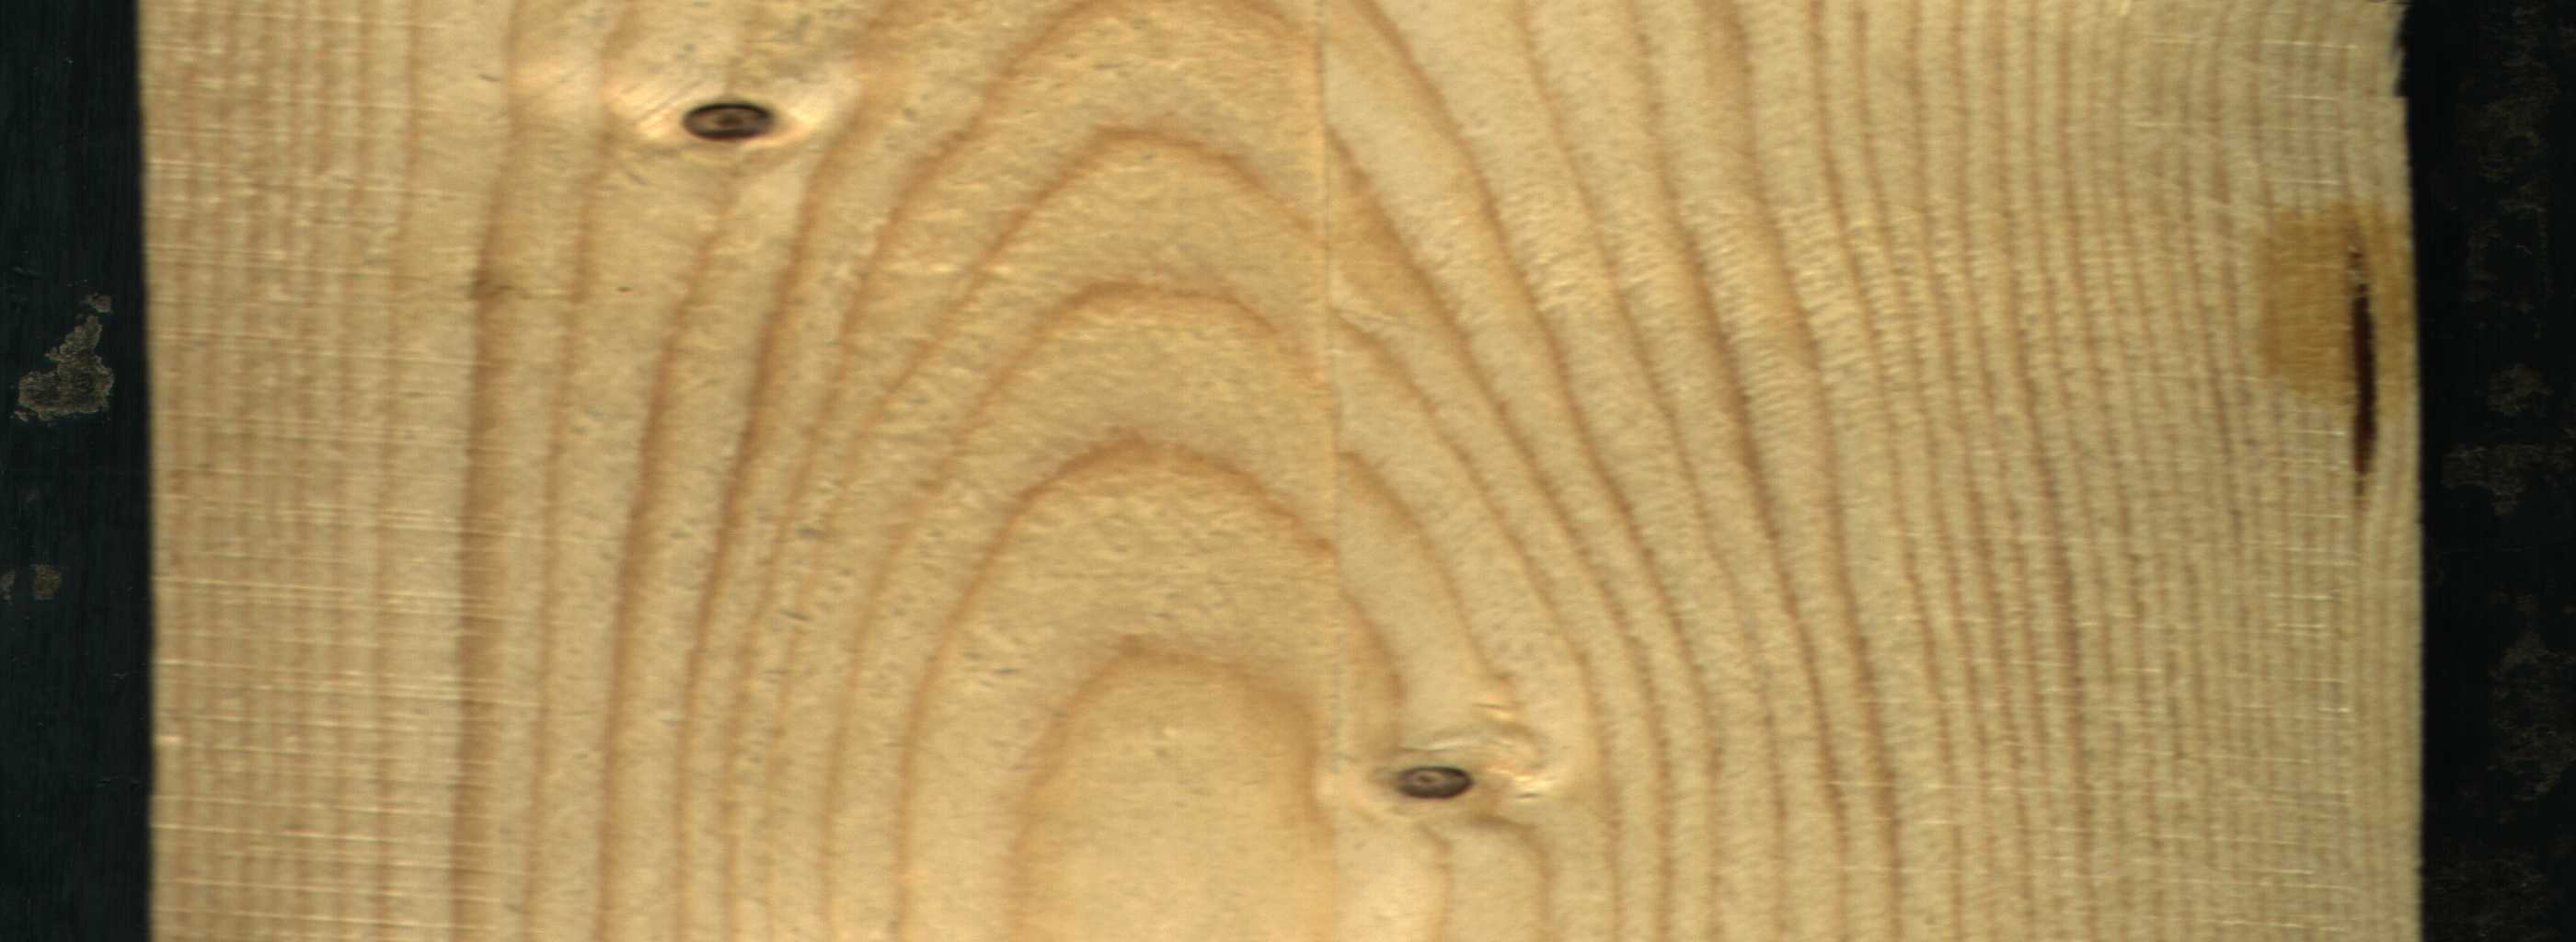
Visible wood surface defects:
resin
Dead_Knot
Dead_Knot